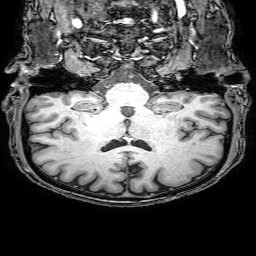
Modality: T1w
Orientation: sagittal
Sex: male
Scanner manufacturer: philips
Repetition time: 0.008171 s
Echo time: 0.00378 s